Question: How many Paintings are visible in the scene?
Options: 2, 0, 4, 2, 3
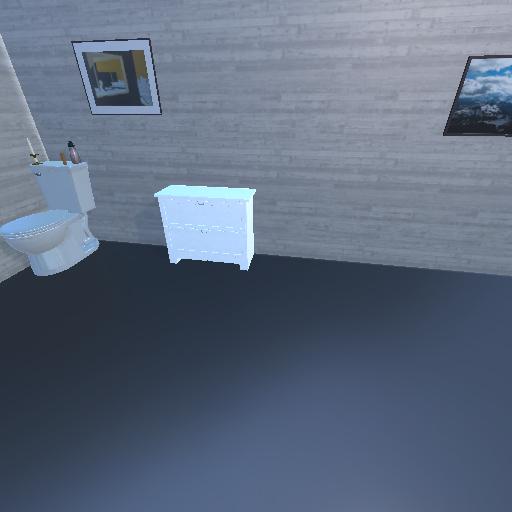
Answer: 2